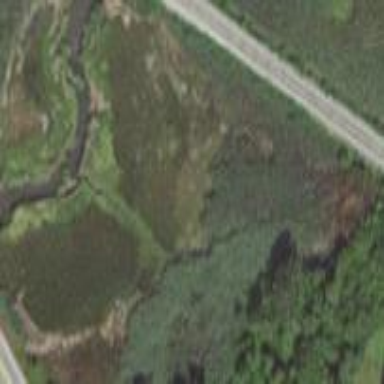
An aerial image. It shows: Beautiful wet meadow natural wetland.